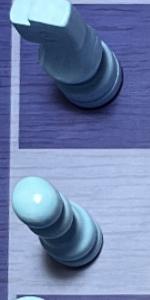
Label: Pawn_White